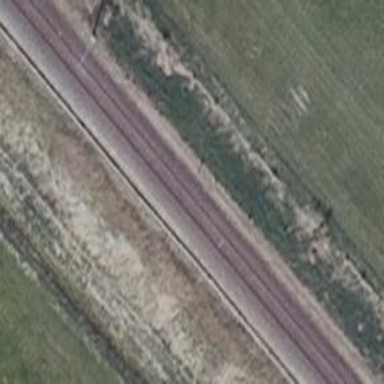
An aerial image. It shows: Railway signal.